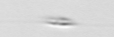
Label: Cylindrotheca_morphotype1